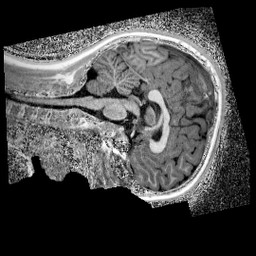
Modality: UNIT1_denoised
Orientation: sagittal
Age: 11
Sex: male
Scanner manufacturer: siemens
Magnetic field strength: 3 T
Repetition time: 4 s
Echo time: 0.00299 s